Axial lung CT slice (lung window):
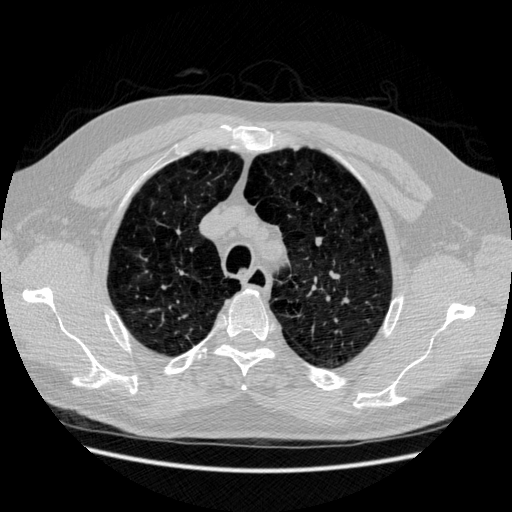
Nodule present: no